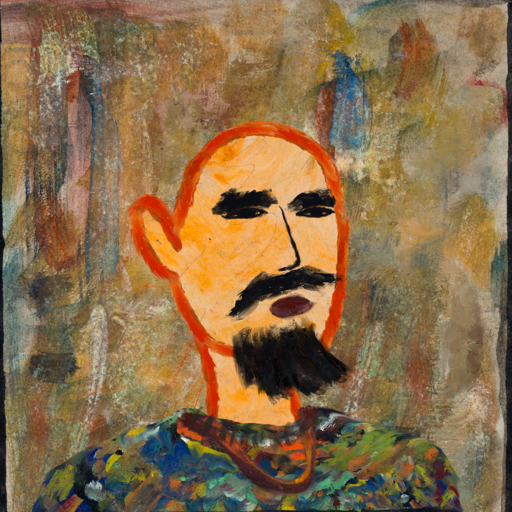
Background: Pipe, Head And Neck Side: Experience, Face Side: Mosgoul, Bust: An_Impression, Hair Side: Blank, Head Accessory: Blank, Second Necklace: Comrade, Necklace: In_The_Sun, Baby: Blank